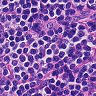
Metastatic tissue present: no